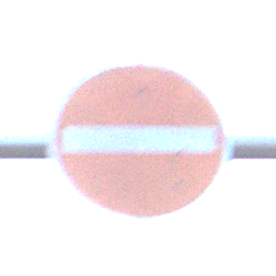
Verkehrszeichen: VerbotDerEinfahrt
Umgebung: Outdoor, Nature
Tageszeit: SunriseSunset
Wetter: PartlyCloudy
Licht: Natural
Jahreszeit: NotSpecified
Kontrast: LowContrast